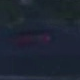
Vehicle type: Car